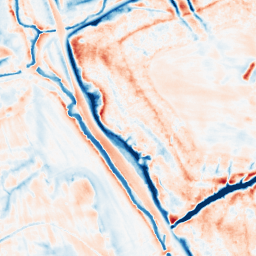
Category: multiscale
Decomposition family: dog_multiscale
Decomposition parameters: sigma_ratio: 1.6
n_scales: 5
base_sigma: 0.5
Upsampling method: bicubic_3x
Upsampling parameters: scale: 3
Upsampling scale: 3